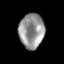
Tissue: prostate
Cell type: T cells
Senescence score: 0.2865
Nuclear area (px): 852
Mean DAPI intensity: 149.893